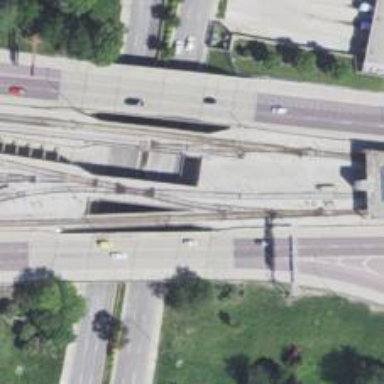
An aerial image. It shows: Bridge over electrified rail tracks leading to service yard.